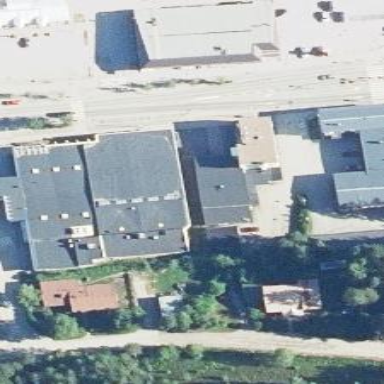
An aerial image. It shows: Supermarket building.